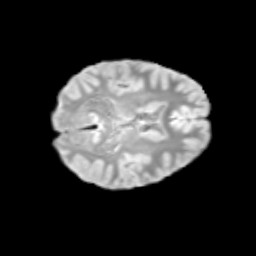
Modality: T2w
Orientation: axial
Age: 11
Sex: male
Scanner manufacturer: siemens
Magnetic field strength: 3 T
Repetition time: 3.8 s
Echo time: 0.07 s